Question: I tested some codes about custom control but 'OnApplyTemplate' is never called. I'm sure i have the correct static methods and assemblyInfo.cs setup;
A whole version is inclued. <URL>
'''
public override void OnApplyTemplate()
{
base.OnApplyTemplate();
Console.WriteLine("Begin");
//get the part controls
PART_MasterGrid = GetTemplateChild("PART_MasterGrid") as Grid;
PART_RightCntl = GetTemplateChild("PART_RightCntl") as StackPanel;
PART_LeftCntl = GetTemplateChild("PART_LeftCntl") as StackPanel;
PART_BottomCntl = GetTemplateChild("PART_BottomCntl") as StackPanel;
PART_ParentPanel = GetTemplateChild("PART_ParentPanel") as DockPanel;
//verify master grid exist
if (PART_MasterGrid == null)
return;
//setup parent grid
var parentGrid = new Grid();
SetUpParentGrid(parentGrid);
//set up layers
var layer0 = Layers.FirstOrDefault(x => x.Level == 0);
if (layer0 == null)
return;
var columnLayers =
Layers.Select(x => x).Where(x => x.Level > 0 && x.Orientation == Layer.LayerOrientation.Column).OrderBy(
x => x.Level);
var rowLayers =
Layers.Select(x => x).Where(x => x.Level > 0 && x.Orientation == Layer.LayerOrientation.Row).OrderBy(x => x.Level);
var item = SetupLayer0(layer0,
columnLayers,
rowLayers.Count());
parentGrid.Children.Add(item);
Grid.SetRow(item, 0);
//setup the column grid layers
if (columnLayers.Any())
{
foreach (var layer in columnLayers)
{
SetupColumnLayers(parentGrid, layer, columnLayers.Count());
}
}
//setup the row grid layers
if (rowLayers.Any())
{
foreach (var layer in rowLayers)
{
SetupRowLayers(item, layer, rowLayers.Count());
}
}
//add parent grid to master grid
PART_MasterGrid.Children.Add(parentGrid);
Grid.SetRow(parentGrid, 0);
}
'''
: I had the following 'LayeredGrid.xaml' and had 'Generic.xaml' to include 'LayeredGrid.xaml'
'''
<Style TargetType="{x:Type common:LayeredGrid}">
<Setter Property="Template">
<Setter.Value>
<ControlTemplate>
<DockPanel VerticalAlignment="Stretch" HorizontalAlignment="Stretch" LastChildFill="True"
Name="PART_ParentPanel">
<StackPanel Name="PART_BottomCnt1" Orientation="Horizontal" DockPanel.Dock="Bottom" Background="AliceBlue"></StackPanel>
<StackPanel Name="PART_LeftCnt1" Orientation="Horizontal" DockPanel.Dock="Left" Background="AliceBlue">
<StackPanel.LayoutTransform>
<RotateTransform Angle="90"/>
</StackPanel.LayoutTransform>
</StackPanel>
<StackPanel Name="PART_RightCnt1" Orientation="Horizontal" DockPanel.Dock="Right" Background="AliceBlue">
<StackPanel.LayoutTransform>
<RotateTransform Angle="90"/>
</StackPanel.LayoutTransform>
</StackPanel>
<Grid Name="PART_MasterGrid" IsSharedSizeScope="True" Background="AliceBlue"></Grid>
</DockPanel>
</ControlTemplate>
</Setter.Value>
</Setter>
</Style>
'''
: [Update2 has nothing to do with the above code as this version has Themes as a Root folder] In 'MainWindow.xaml' gives a compiled error Cannot locate resource 'layeredgrid.xaml'.

'''
<DockPanel>
<StackPanel Name="DownStatusBar" DockPanel.Dock="Bottom" Background="AliceBlue">
<Label></Label>
</StackPanel>
<testNest3:LayeredGrid>
<testNest3:LayeredGrid.Layers>
<testNest3:Layer Level="0">
<testNest3:Layer.Content>
<Grid>
...
</Grid>
</testNest3:Layer.Content>
</testNest3:Layer>
</testNest3:LayeredGrid.Layers>
</testNest3:LayeredGrid>
</DockPanel>
'''
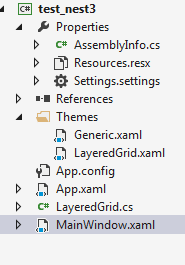
Answer: There are a few things you need to check to make sure your default style gets applied:
1. Make sure you have an assembly-level ThemeInfo attribute and pass in ResourceDictionaryLocation.SourceAssembly for the second argument (genericDictionaryLocation): [assembly: ThemeInfo(
ResourceDictionaryLocation.None,
ResourceDictionaryLocation.SourceAssembly)]
2. Make sure you have a Themes\generic.xaml resource dictionary in the same assembly as your custom control, with a Build Action of "Page". Note that Themes must be a top-level folder in your project.
3. Make sure you override the default style key for your custom control in a static constructor: static LayerGrid() {
DefaultStyleKeyProperty.OverrideMetadata(
typeof(LayerGrid),
new FrameworkPropertyMetadata(typeof(LayerGrid)));
}
4. Make sure your generic.xaml includes (either directly or through dictionary merging) a Style with a TargetType matching your custom control. It should not have an explicit x:Key, and it should set the Template property. If you pull your style in through MergedDictionaries, make sure to use assembly-qualified URIs when merging in other dictionaries, e.g.: <ResourceDictionary Source="/test_nest3;component\Themes/LayeredGrid.xaml" />
If you've verified everything above and are still having problems, check your output window to make sure there isn't some sort of error happening that might prevent the style from being applied. Also, check the obvious: is the control actually getting loaded into the visual tree somewhere?
---
I was able to open your project on my phone, and it seems your 'Themes' folder is in the wrong location: it must be directly under your project, but you have it nested under a 'Common' folder. The location is supposed to be relative to the assembly root, not the folder containing the file where your control is defined.